Question: I have an array titled charactersAndDescriptions that contains several arrays, and in each of those arrays is an NSDictionary with two keys/values. It looks like this:

I need to filter this array on the value for the key 'desc,' comparing it against a string variable searchText (and it should return results where that string exists anywhere in the desc). I want the returned structure to be the same as the original - arrays containing a dictionary inside an array. Here is my code:
'''
NSPredicate *resultPredicate = [NSPredicate predicateWithFormat:@"desc contains[c] %@", searchText];
self.resultsArray = [self.charactersAndDescriptions filteredArrayUsingPredicate:resultPredicate];
'''
The problem is, self.resultsArray always returns 0 objects. I don't see why that's the case. I was looking at questions on here where they had only one array of dictionaries but couldn't find any for nested arrays. Hoping you can help, thanks!
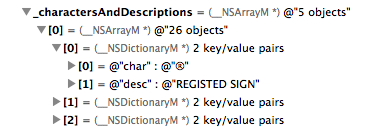
Answer: I am not sure if you can do it with a single predicate. But you can iterate through individual array of dictionaries, filter them and add the filtered list to your final array. Try something like this:
'''
NSPredicate *predicate = [NSPredicate predicateWithFormat:@"desc contains[c] %@", searchText];
NSMutableArray *finalColletion = [NSMutableArray array];
for (NSArray *temp in self.charactersAndDescriptions) {
NSArray *result =[temp filteredArrayUsingPredicate:predicate];
if([result count] > 0) {
[finalColletion addObject:result];
}
}
'''